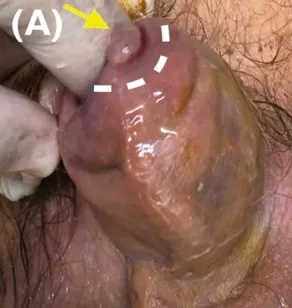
(A) Photo demonstrating the round partly ulcerative lesion (yellow arrow, white dotted line) on the left side of the tip of the foreskin. Note the thickened, irritated and soaked prepuce.
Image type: medical_photograph (other_medical_photograph)